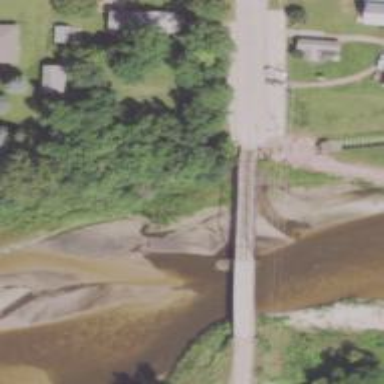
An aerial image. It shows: Residential road with bridge.